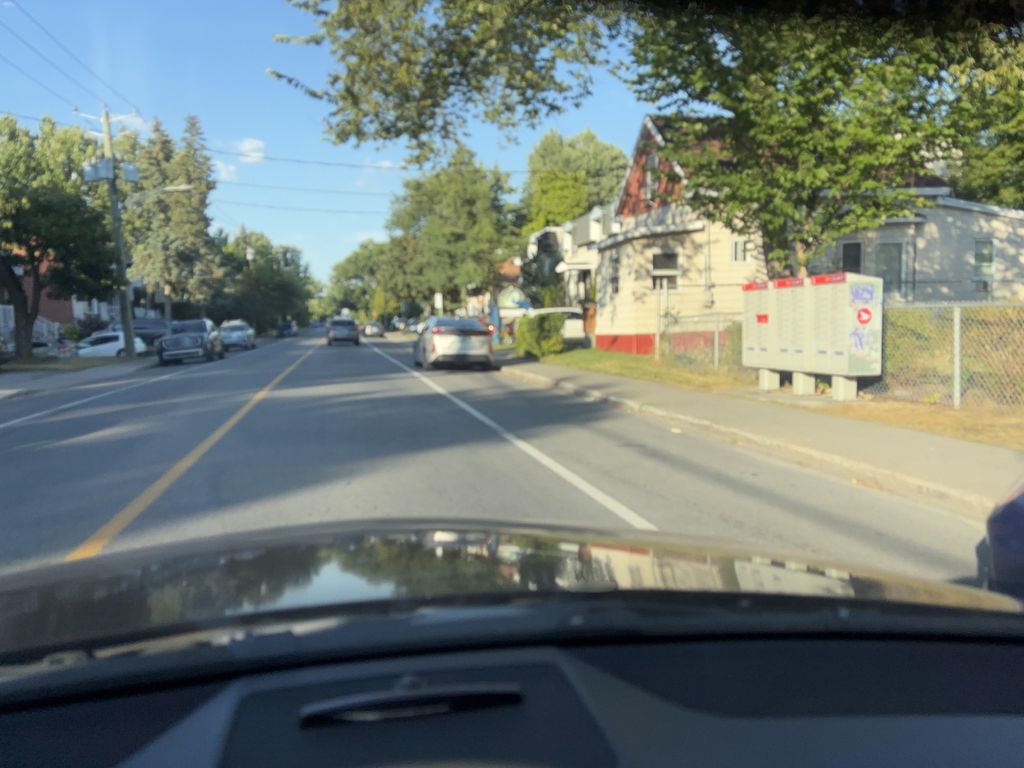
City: montreal